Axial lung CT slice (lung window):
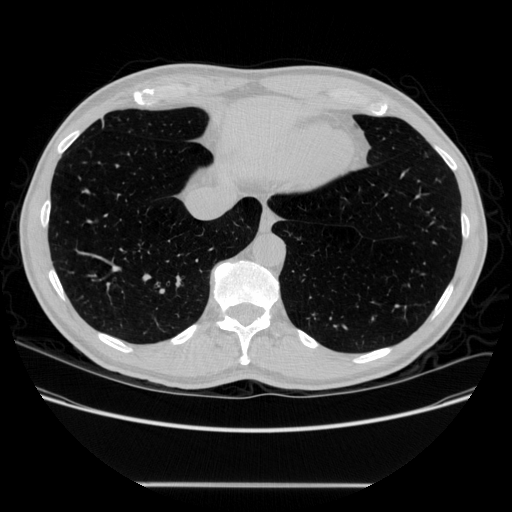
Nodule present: no